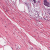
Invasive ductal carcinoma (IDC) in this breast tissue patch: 1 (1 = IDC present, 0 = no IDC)